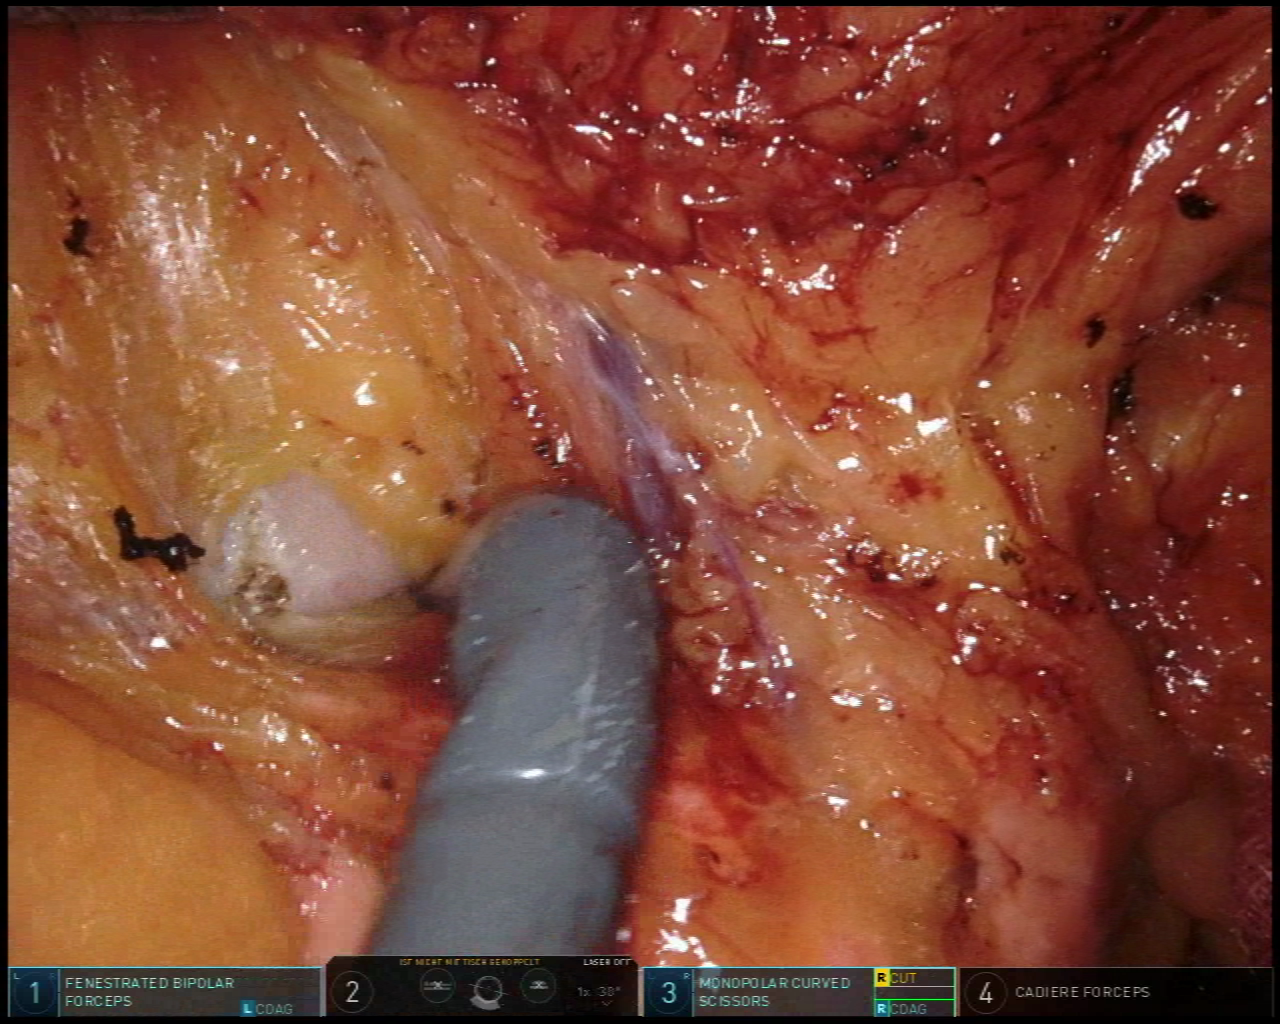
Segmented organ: pancreas
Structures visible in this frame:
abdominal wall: no
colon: no
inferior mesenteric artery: no
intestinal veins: yes
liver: no
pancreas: yes
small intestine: no
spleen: no
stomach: yes
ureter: no
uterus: no
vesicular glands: no